Question: I have thousands of polygons stored in a table format (given their 4 corner coordinates) which represent small regions of the earth. In addition, each polygon has a data value.
The file looks for example like this:
'''
lat1, lat2, lat3, lat4, lon1, lon2, lon3, lon4, data
57.27, 57.72, 57.68, 58.1, 151.58, 152.06, 150.27, 150.72, 13.45
56.96, 57.41, 57.36, 57.79, 151.24, 151.72, 149.95, 150.39, 56.24
57.33, 57.75, 57.69, 58.1, 150.06, 150.51, 148.82, 149.23, 24.52
56.65, 57.09, 57.05, 57.47, 150.91, 151.38, 149.63, 150.06, 38.24
57.01, 57.44, 57.38, 57.78, 149.74, 150.18, 148.5, 148.91, 84.25
...
'''
Many of the polygons intersect or overlap. Now I would like to create a n*m matrix ranging from -90deg to 90deg latitude and -180deg to 180deg longitude in steps of, for instance, 0.25degx0.25deg to store the (area-weighted) mean data value of all polygons that fall within each pixel.
So, one pixel in the regular mesh shall get the mean value of one or more polygons (or none if no polygon overlaps with the pixel). Each polygon should contribute to this mean value depending on its area fraction within this pixel.
Basically the regular mesh and the polygons look like this:

If you look at pixel 2, you see that two polygons are inside this pixel. Thus, I have to take the mean data value of both polygons considering their area fractions. The result should be then stored in the regular mesh pixel.
I looked around the web and found no satisfactory approach for this so far. Since I am using Python/Numpy for daily work I would like to stick to it. Is this possible? The package <URL> looks promising but I don't know where to begin with...
Porting everything to a postgis database is an awful amount of effort and I guess there will be quite a few obstacles in my way.
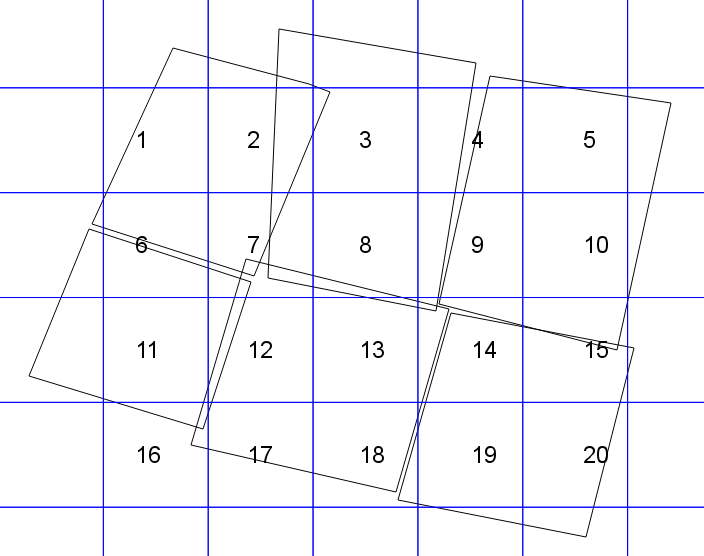
Answer: There are plenty of ways to do it, but yes, Shapely can help. It appears that your polygons are quadrilateral, but the approach I'll sketch doesn't count on that. You won't need anything other than <URL> from shapely.geometry.
For each pixel, find the polygons that overlap with it by comparing the pixels bounds to the minimum bounding box of each polygon.
'''
from shapely.geometry import box, Polygon
for pixel in pixels:
# say the pixel has llx, lly, urx, ury values.
pixel_shape = box(llx, lly, urx, ury)
for polygon in approximately_overlapping:
# say the polygon has a ''value'' and a 2-D array of coordinates
# [[x0,y0],...] named ''xy''.
polygon_shape = Polygon(xy)
pixel_value += polygon_shape.intersection(pixel_shape).area * value
'''
If the pixel and polygon don't intersect, the area of their intersection will be 0 and the contribution of that polygon to that pixel vanishes.